Question: I have 5 TextBoxes in my form. I want to rank them in other text-boxes by pressing a button.
Above 5 text-boxes takes values every time different.
I have tried the below mentioned codes but not works. I want to show for high-value TextBox rank "1" so low value "2" and so on.
Names of new TextBoxes: 'textbox25', 'textbox24', 'textbox23', 'textbox22', 'textbox21'.
Names of TextBoxes which have value for ranking already mentioned in the following code.
'''
Dim i As String() = New String() {Val(TextBox20.Text), Val(TextBox19.Text),
Val(TextBox18.Text), Val(TextBox17.Text),
Val(TextBox16.Text)}
Dim lastScore As Integer
Dim lastScorePosition As Integer
Dim position As Integer = 1
For Each i1 In i
If Val(lastScore) <> Val(i1) Then
TextBox25.Text = (position)
lastScorePosition = position
lastScore = Val(i1)
Else
TextBox25.Text = (lastScorePosition & ",")
End If
position += 1
Next
'''
No result in new text-boxes.

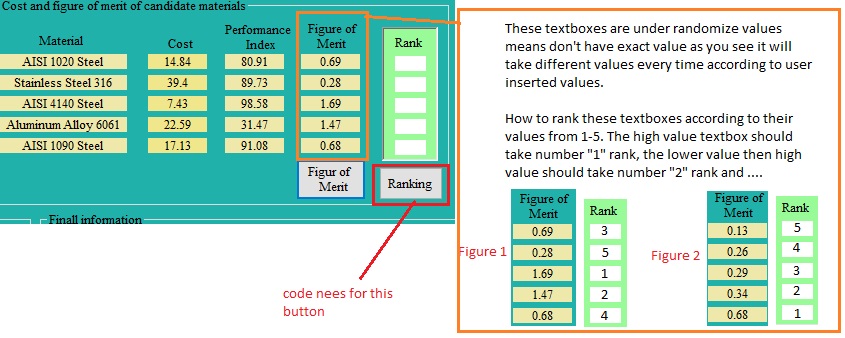
Answer: According to the new image. Try this:
'''
Dim dic As New Dictionary(Of TextBox, TextBox) From
{
{txtMerit1, txtMerit1Rank},
{txtMerit2, txtMerit2Rank},
{txtMerit3, txtMerit3Rank},
{txtMerit4, txtMerit4Rank},
{txtMerit5, txtMerit5Rank}
}
Dim i As Integer = 1
For Each kvp In dic.OrderByDescending(Function(a) Convert.ToSingle(a.Key.Text))
kvp.Value.Text = i
i += 1
Next
'''
This will create a <URL> pairs. Then, will descending order the entries according to the values of the merits text boxes, and finally, will show the rank in the connected rank text boxes.
Here is a quick demo:
<URL>
Hope it works this time.
Good luck.